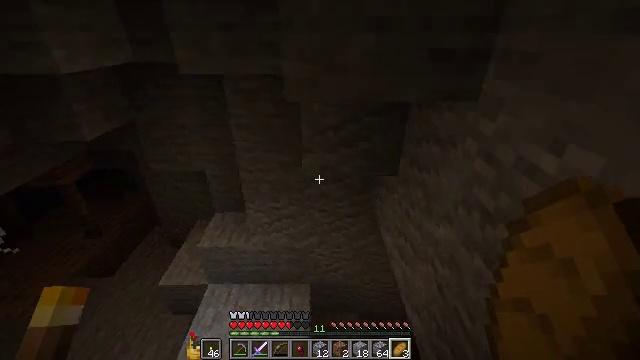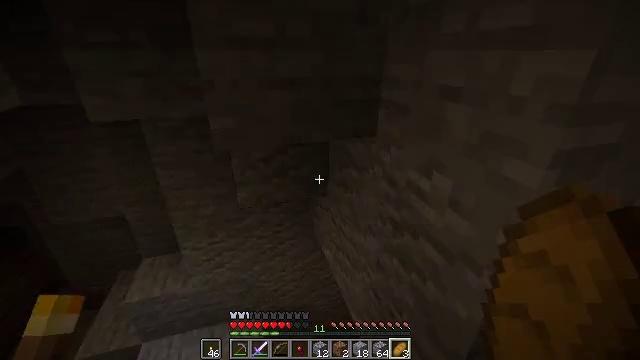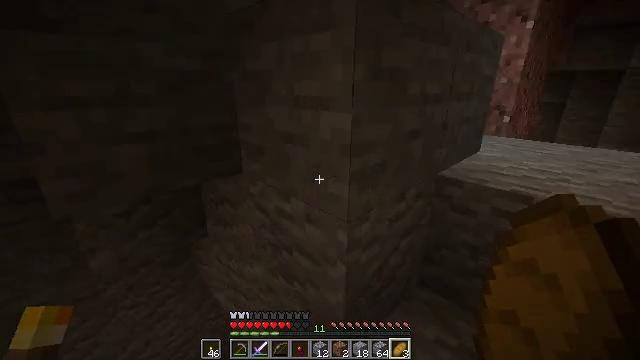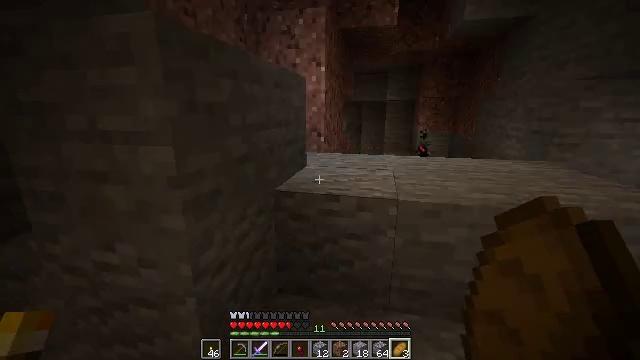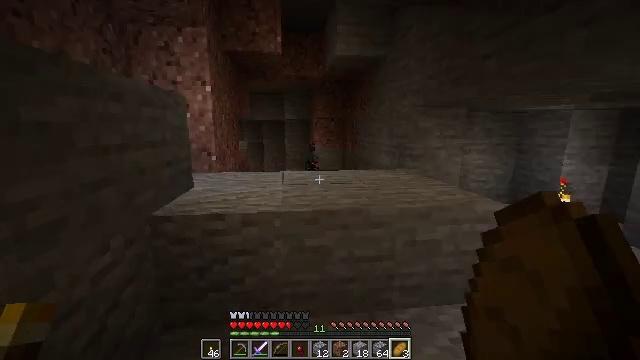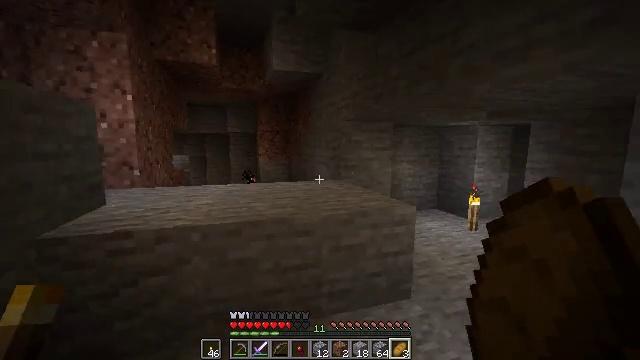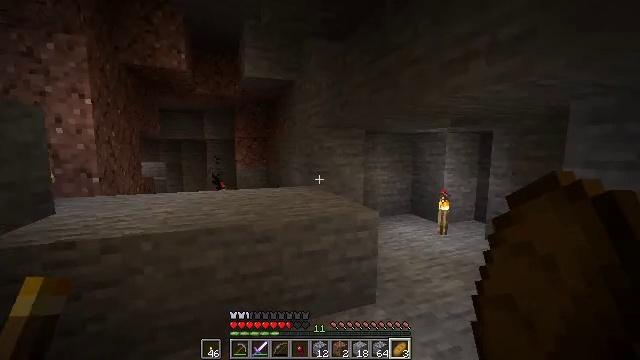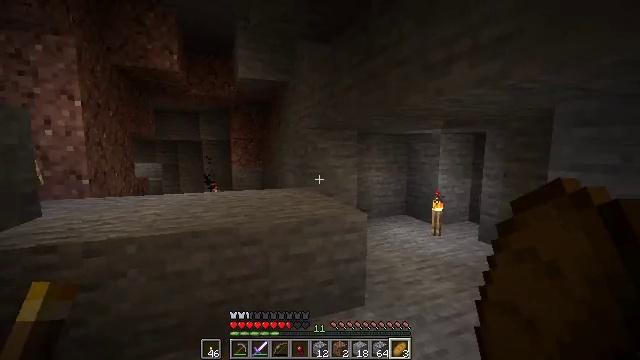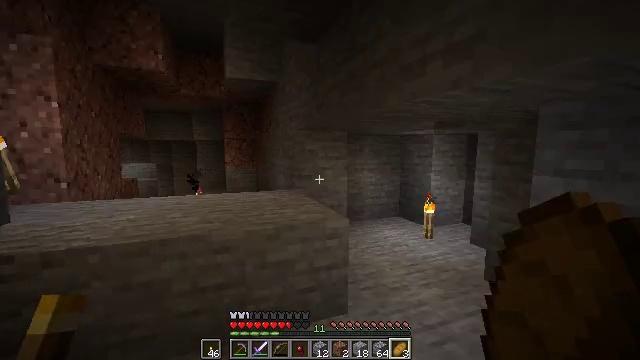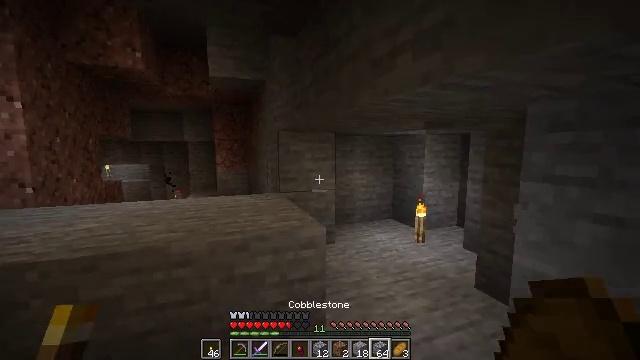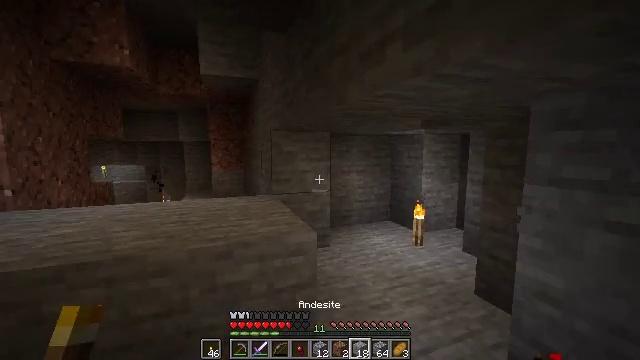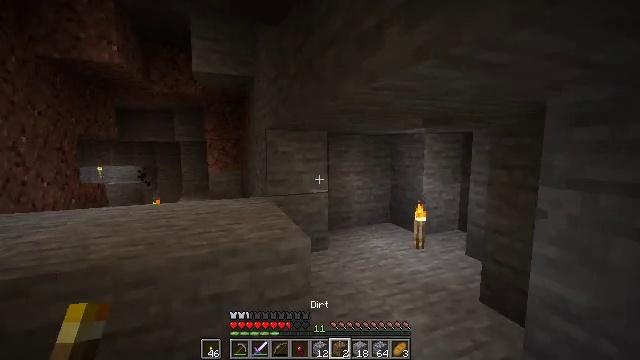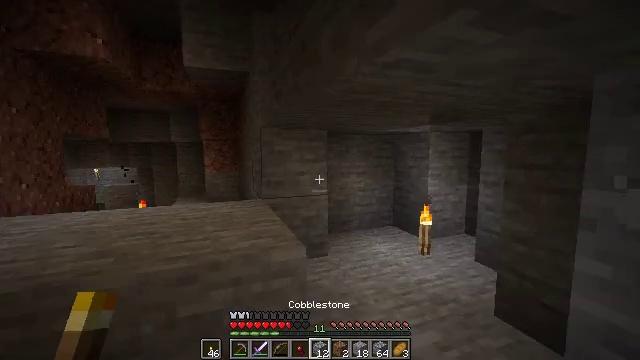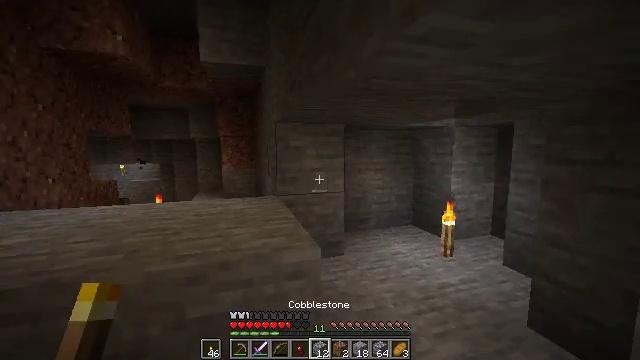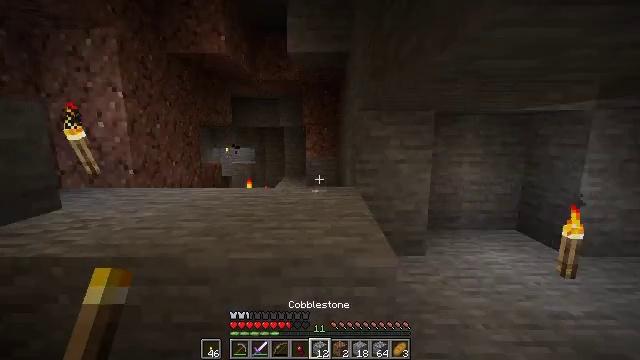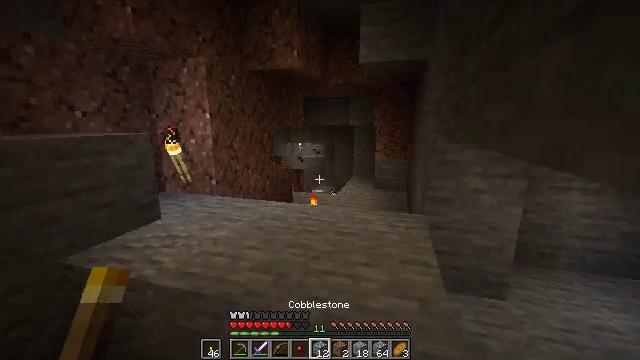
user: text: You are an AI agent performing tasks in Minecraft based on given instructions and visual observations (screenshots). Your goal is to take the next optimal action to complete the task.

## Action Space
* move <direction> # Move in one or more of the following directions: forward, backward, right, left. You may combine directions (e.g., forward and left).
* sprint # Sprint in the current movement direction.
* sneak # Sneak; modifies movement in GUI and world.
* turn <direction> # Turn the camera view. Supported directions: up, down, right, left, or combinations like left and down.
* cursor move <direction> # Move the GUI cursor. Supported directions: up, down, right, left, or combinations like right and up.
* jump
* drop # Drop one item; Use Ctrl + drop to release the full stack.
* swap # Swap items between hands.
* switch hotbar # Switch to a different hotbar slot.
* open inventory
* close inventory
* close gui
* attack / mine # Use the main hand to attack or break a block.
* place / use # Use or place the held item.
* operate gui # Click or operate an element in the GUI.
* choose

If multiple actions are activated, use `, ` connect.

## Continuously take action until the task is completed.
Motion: motion action
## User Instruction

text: Mine dirt from the ground.
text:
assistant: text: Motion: move back, turn right and up
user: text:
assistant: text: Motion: move back, turn right and up
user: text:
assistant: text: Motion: move back and move right, turn right and up
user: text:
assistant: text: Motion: move right, turn right and up
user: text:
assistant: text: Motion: move right, turn right and up
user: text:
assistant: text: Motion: move right, turn right and up
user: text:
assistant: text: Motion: move forward and move right
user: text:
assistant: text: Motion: move forward and move right
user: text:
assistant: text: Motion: move forward and move right
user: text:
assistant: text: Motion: move forward
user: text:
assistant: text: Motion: move forward
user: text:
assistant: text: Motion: move forward
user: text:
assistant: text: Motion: move forward, turn left
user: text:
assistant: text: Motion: move forward, turn left and down, jump
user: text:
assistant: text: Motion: move forward, turn left and down, jump
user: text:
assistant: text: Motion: move forward and move left, turn left, jump
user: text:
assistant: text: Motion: move forward and move left, jump
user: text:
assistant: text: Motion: move forward and move left, jump
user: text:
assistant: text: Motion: move forward and move left, jump
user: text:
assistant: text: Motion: move forward and move left
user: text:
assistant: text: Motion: move forward
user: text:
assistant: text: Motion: move forward, turn right
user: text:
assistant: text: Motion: move forward, turn right
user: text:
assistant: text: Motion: move forward, jump
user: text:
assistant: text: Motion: move forward, jump
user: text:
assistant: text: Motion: move forward, jump
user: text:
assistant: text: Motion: move forward
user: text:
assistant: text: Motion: move forward
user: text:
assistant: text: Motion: move forward, open inventory
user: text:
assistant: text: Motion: move forward, open inventory